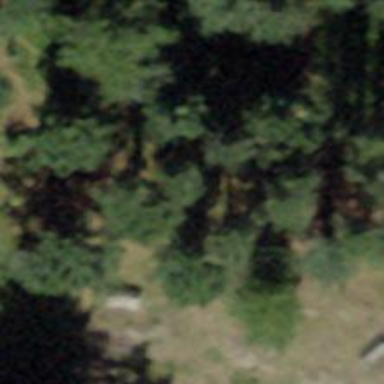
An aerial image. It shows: Brown bench in the vicinity.